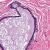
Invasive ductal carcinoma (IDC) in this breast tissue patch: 0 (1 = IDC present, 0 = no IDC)